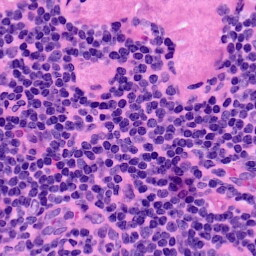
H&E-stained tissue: LymphNode